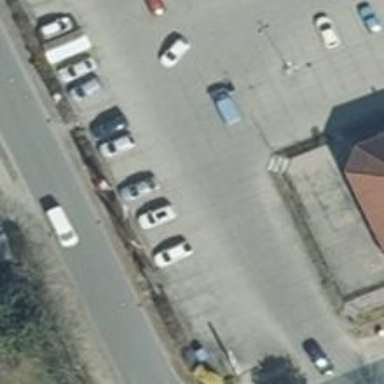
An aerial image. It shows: Parking aisle designated as service road.